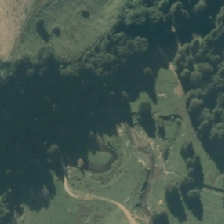
Land cover: indigenous_forest